Question: How do I achieve the following?

The first image shows the result I want to achieve. The second one is the current result I'm getting from my layout. The image I'm using is the one from jar.
'''
<?xml version="1.0" encoding="utf-8"?>
<LinearLayout xmlns:android="http://schemas.android.com/apk/res/android"
android:orientation="vertical"
android:layout_width="fill_parent"
android:layout_height="fill_parent">
<SlidingDrawer
android:id="@+id/drawer"
android:layout_width="wrap_content"
android:layout_height="wrap_content"
android:handle="@+id/handle"
android:content="@+id/content">
<ImageView
android:id="@id/handle"
android:src="@drawable/drawer_handle"
android:layout_width="fill_parent"
android:layout_height="fill_parent" />
<Button
android:id="@id/content"
android:layout_width="fill_parent"
android:layout_height="wrap_content"
android:text="Button" />
</SlidingDrawer>
</LinearLayout>
'''
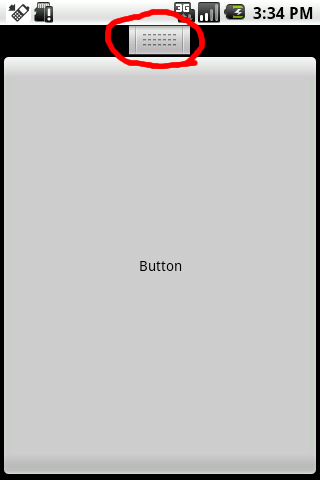
Answer: Found it, used the tool and set the image width to the horizontal size of the screen.